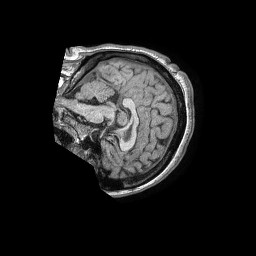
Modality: T1w
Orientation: sagittal
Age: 47
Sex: female
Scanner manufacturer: philips
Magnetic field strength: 1.5 T
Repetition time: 0.007713 s
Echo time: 0.003573 s